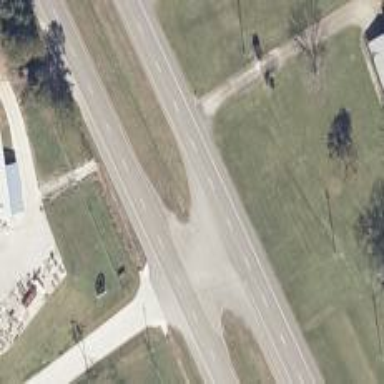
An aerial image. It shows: Primary highway with asphalt surface. It is dual carriageway.